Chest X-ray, AP view. Patient: 46 years old, sex F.
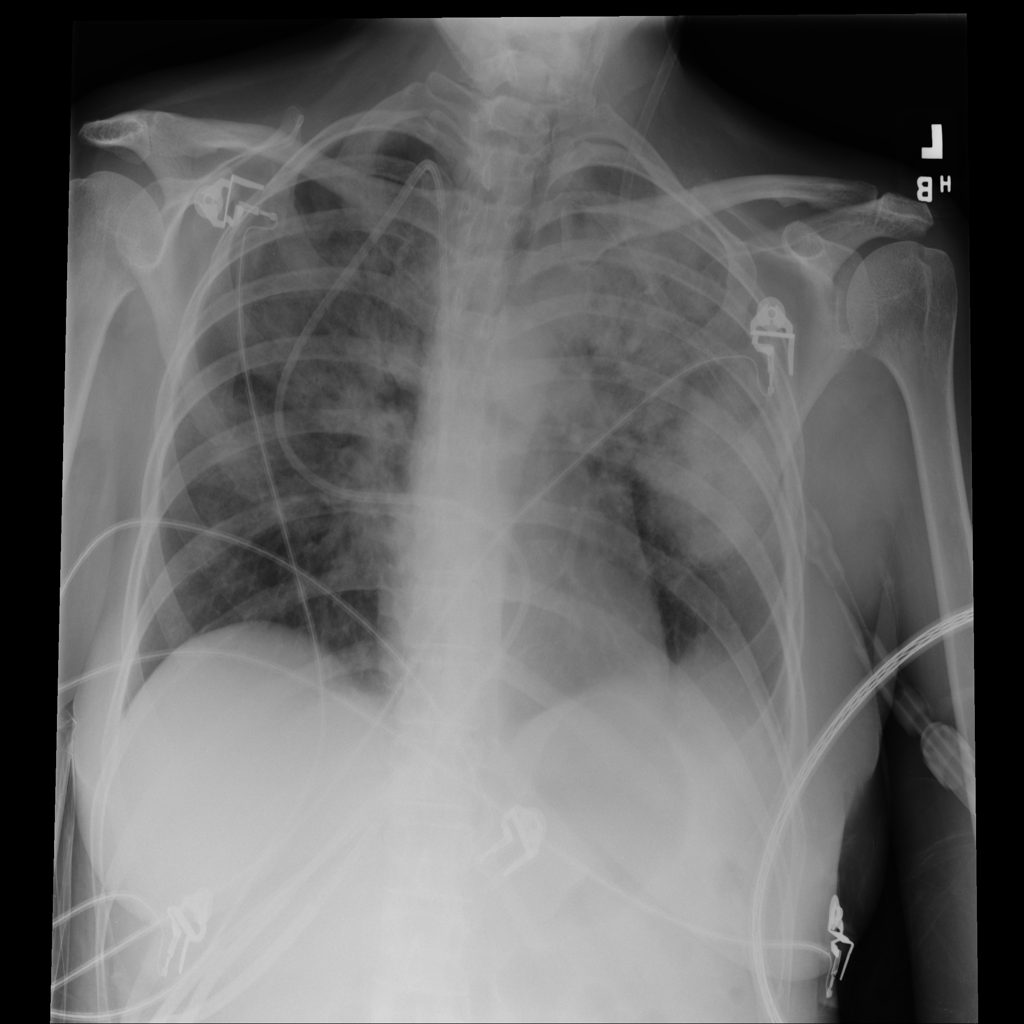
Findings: Consolidation, Infiltration